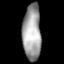
Tissue: lung
Cell type: Endothelial cells
Senescence score: 0.5891
Nuclear area (px): 1011
Mean DAPI intensity: 159.511